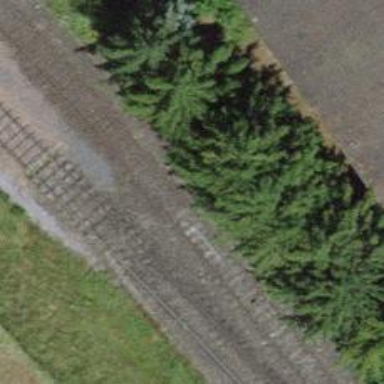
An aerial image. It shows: Single railway spur track.